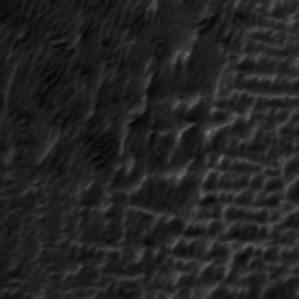
Label: frost